Interaction volume radius: 5 \u00c5
Interaction volume height: 10 \u00c5
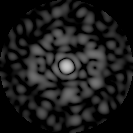
Disorder parameter: 0.8166